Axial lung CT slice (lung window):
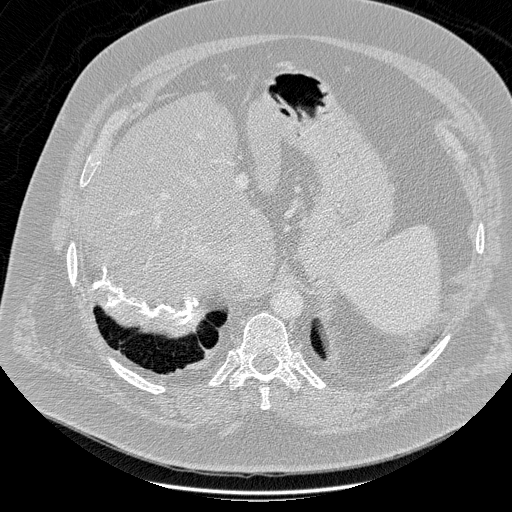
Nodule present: no